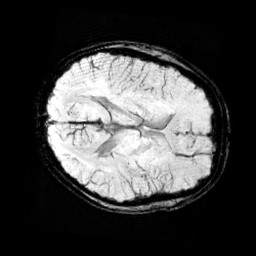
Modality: minIP
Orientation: axial
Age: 13
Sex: male
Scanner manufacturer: siemens
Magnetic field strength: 3 T
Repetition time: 0.027 s
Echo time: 0.02 s